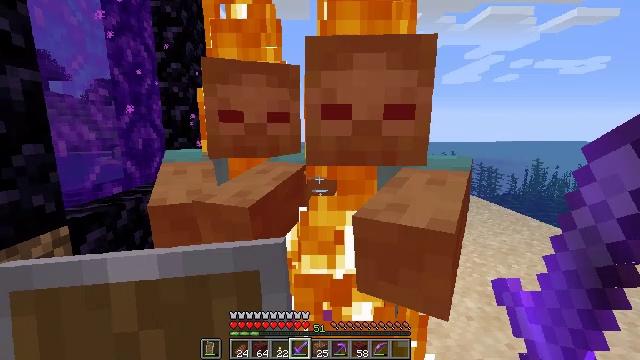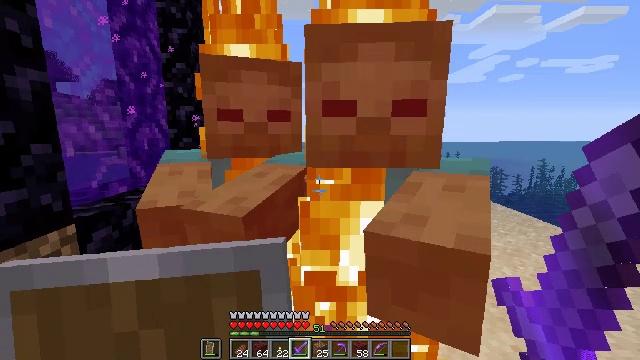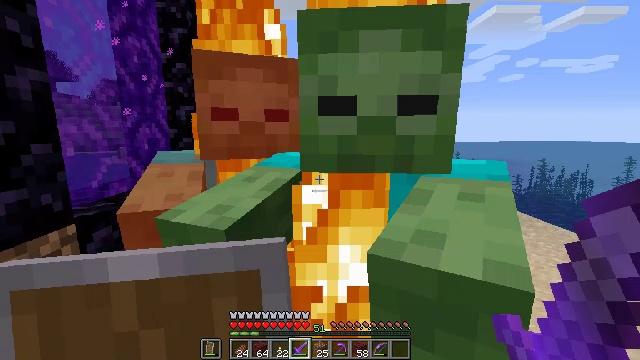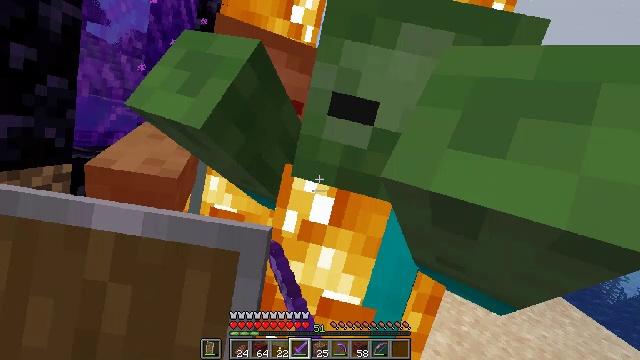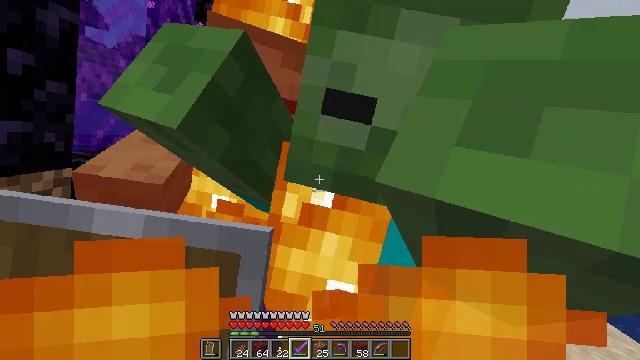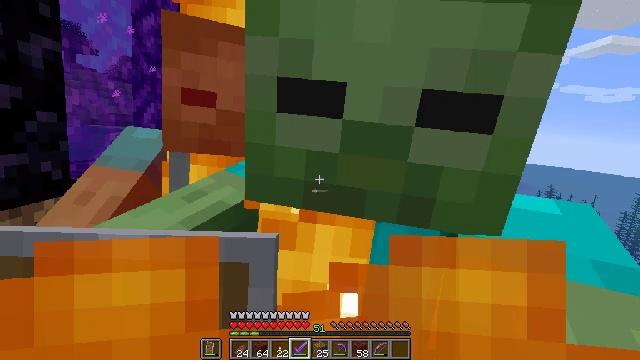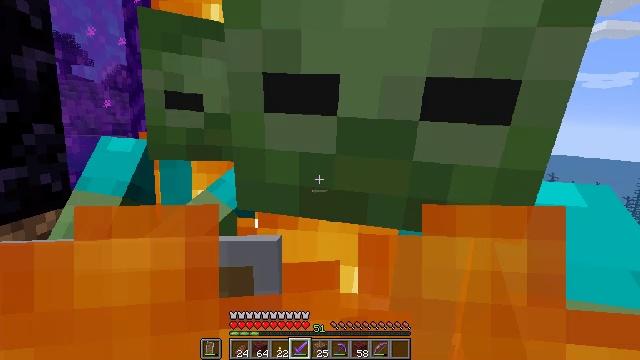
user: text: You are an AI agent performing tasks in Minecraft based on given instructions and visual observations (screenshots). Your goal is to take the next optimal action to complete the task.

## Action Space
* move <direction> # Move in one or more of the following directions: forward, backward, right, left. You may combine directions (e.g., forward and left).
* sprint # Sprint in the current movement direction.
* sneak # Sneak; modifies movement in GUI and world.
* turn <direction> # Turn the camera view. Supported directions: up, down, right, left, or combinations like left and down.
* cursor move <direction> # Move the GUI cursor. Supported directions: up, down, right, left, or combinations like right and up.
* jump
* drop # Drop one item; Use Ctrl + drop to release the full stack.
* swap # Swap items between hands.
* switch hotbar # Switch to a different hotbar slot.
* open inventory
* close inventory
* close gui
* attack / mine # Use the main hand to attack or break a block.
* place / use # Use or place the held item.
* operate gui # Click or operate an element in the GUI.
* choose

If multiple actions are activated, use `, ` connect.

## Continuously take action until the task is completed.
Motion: motion action
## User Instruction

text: Kill mobs.
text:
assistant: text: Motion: no_op
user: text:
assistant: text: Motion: attack / mine
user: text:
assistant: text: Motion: move back, attack / mine
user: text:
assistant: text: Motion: move back, attack / mine
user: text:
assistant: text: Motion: move back
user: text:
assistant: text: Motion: move back, attack / mine
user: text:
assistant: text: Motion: attack / mine